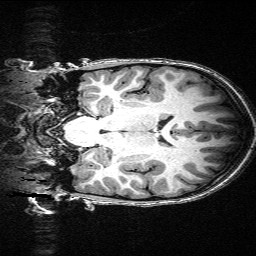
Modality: T1w
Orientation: coronal
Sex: male
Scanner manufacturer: siemens
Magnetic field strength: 3 T
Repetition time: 2.3 s
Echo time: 0.00336 s